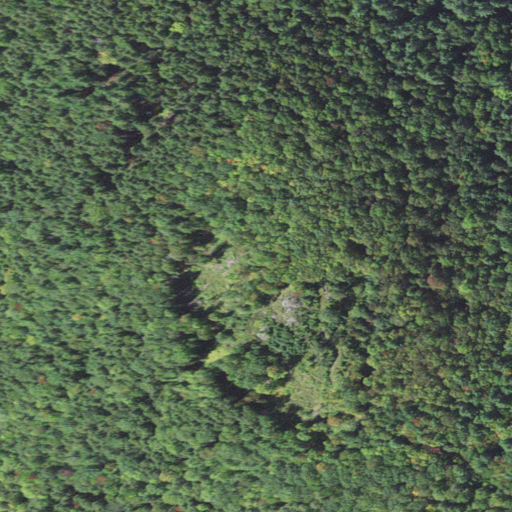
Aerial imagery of mountain in Vermont named Houghton Hill containing evergreen forest, deciduous forest, and mixed forest